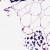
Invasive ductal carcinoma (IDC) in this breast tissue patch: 0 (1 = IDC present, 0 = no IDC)